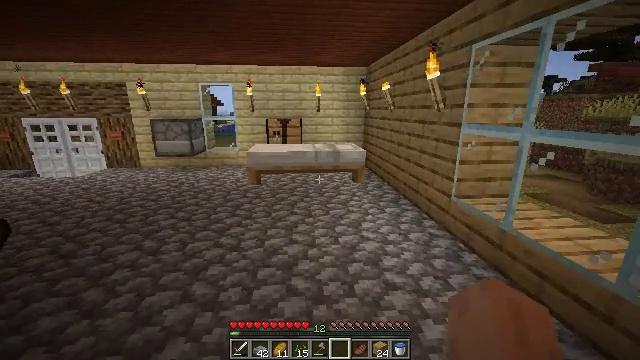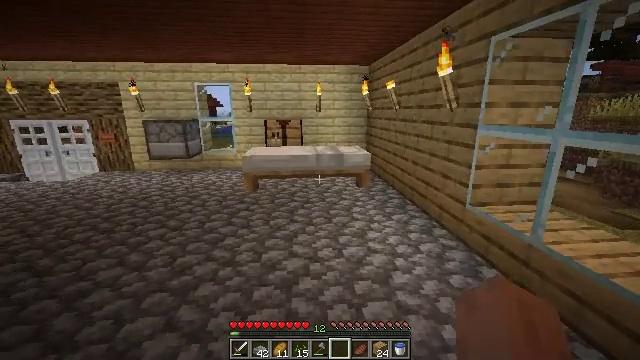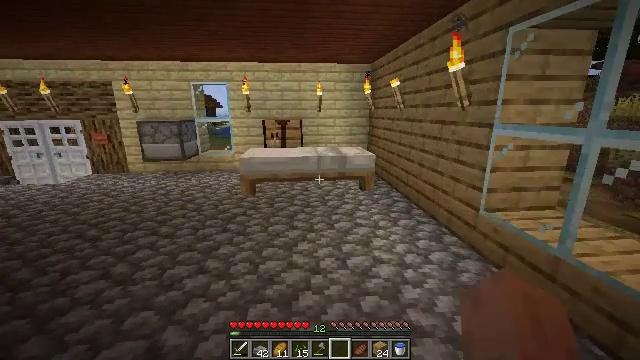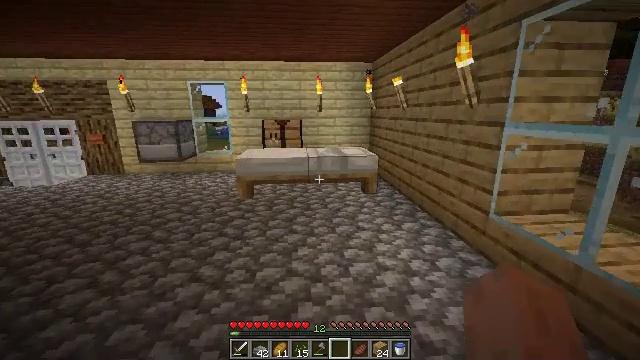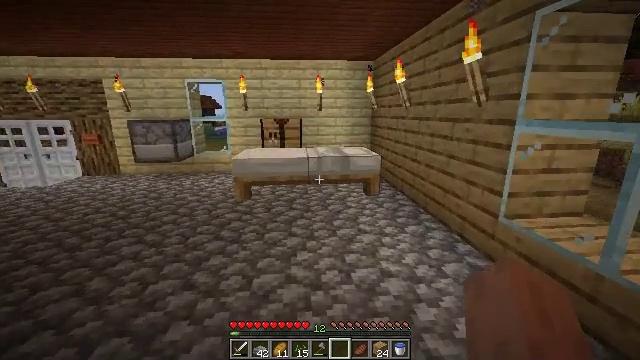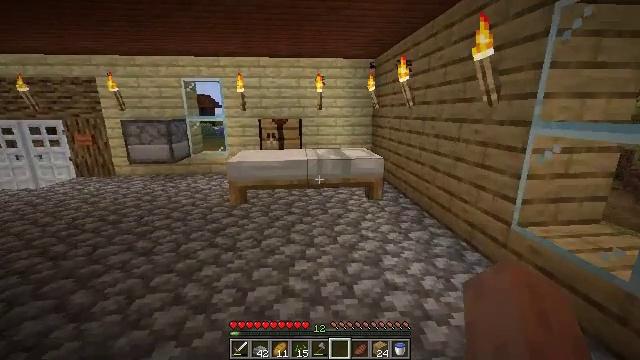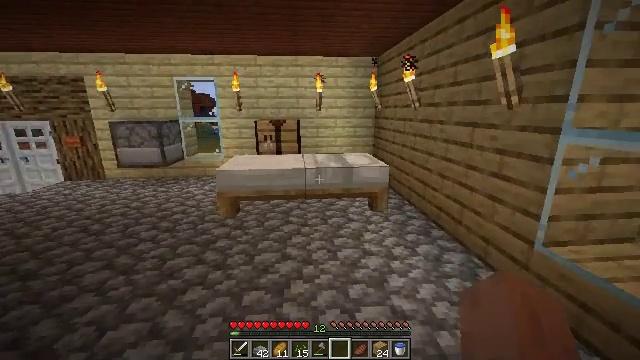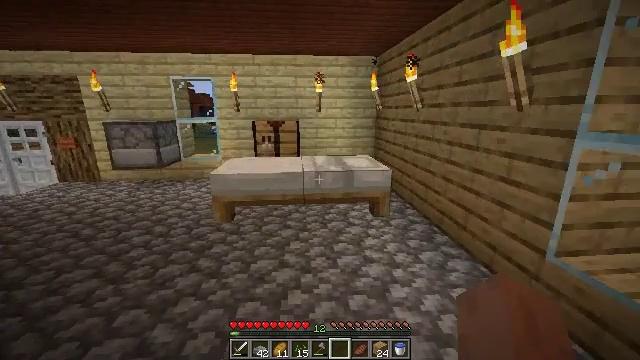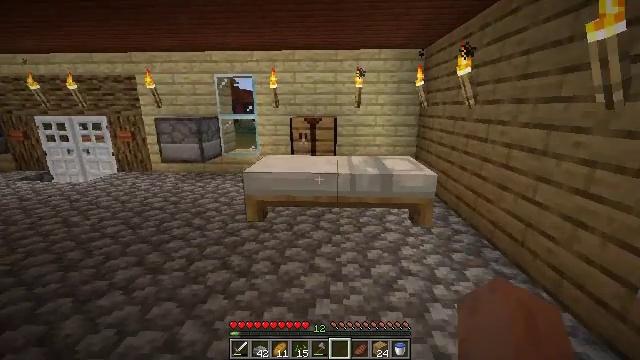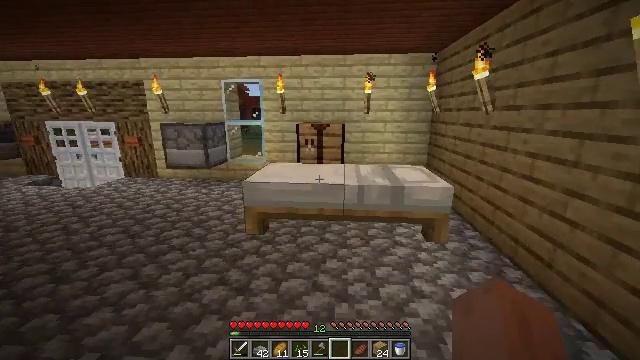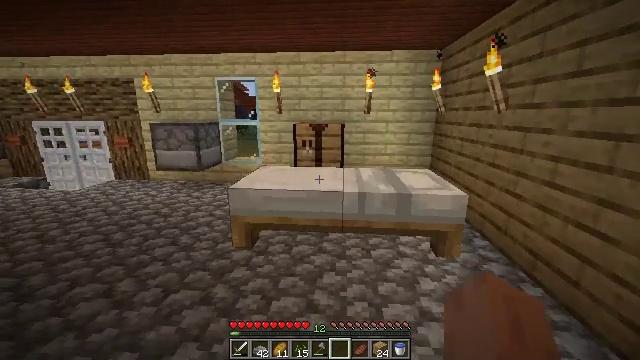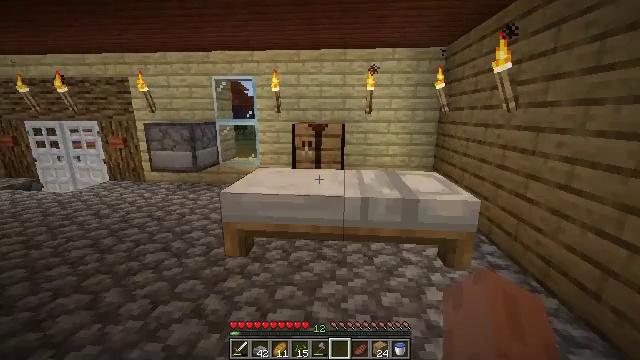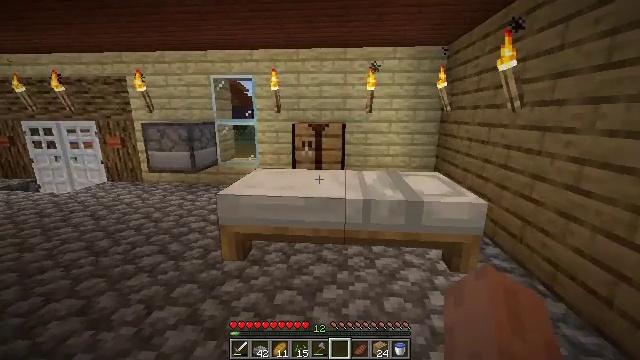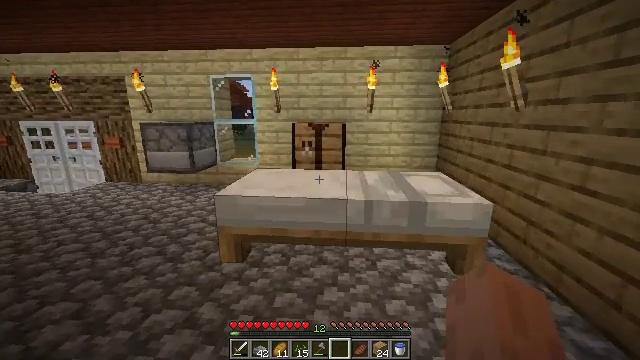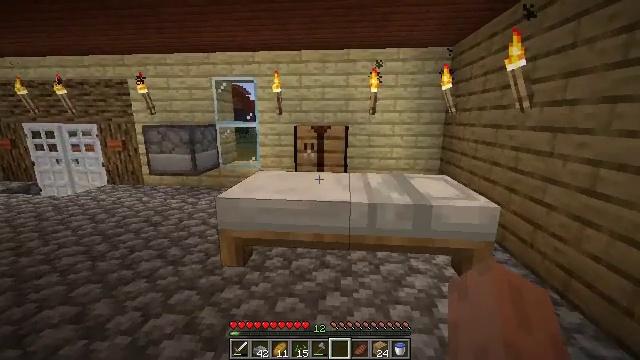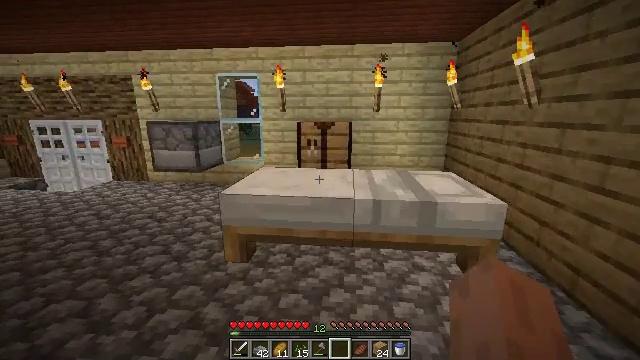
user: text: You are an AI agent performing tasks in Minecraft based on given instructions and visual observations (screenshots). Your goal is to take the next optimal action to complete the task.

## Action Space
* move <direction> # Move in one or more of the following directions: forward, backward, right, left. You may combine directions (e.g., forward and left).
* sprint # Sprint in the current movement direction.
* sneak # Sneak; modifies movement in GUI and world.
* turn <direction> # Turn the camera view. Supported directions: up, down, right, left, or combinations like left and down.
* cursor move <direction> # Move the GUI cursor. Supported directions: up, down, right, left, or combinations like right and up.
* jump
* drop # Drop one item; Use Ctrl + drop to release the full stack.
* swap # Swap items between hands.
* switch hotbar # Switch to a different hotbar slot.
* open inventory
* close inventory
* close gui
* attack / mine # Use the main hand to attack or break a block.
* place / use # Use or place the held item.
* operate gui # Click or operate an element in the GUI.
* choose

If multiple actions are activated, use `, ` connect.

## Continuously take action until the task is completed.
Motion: motion action
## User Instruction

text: Break the cobblestone slab to recycle it.
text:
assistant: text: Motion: move forward
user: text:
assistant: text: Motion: move forward
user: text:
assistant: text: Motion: move forward
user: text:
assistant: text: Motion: move forward
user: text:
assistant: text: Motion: move forward
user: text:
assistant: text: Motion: move forward
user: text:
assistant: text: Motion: move forward
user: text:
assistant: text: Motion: move forward, turn left
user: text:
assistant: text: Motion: move forward, turn left and up
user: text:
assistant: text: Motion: move forward
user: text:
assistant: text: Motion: no_op
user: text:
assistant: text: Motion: no_op
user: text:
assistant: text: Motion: no_op
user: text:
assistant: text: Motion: no_op
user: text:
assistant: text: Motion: no_op
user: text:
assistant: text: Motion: turn left
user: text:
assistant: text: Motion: move forward, turn left
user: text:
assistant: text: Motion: move forward, turn left
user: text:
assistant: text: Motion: move forward, turn left
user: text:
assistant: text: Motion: move forward, turn left
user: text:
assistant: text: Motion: move forward
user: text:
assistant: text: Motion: move forward
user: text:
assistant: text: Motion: move forward, turn left
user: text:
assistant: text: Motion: move forward, turn left
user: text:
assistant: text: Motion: move forward
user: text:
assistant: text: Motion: move forward
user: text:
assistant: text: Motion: move forward
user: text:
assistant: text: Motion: move forward
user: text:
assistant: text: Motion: move forward
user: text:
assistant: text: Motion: move forward